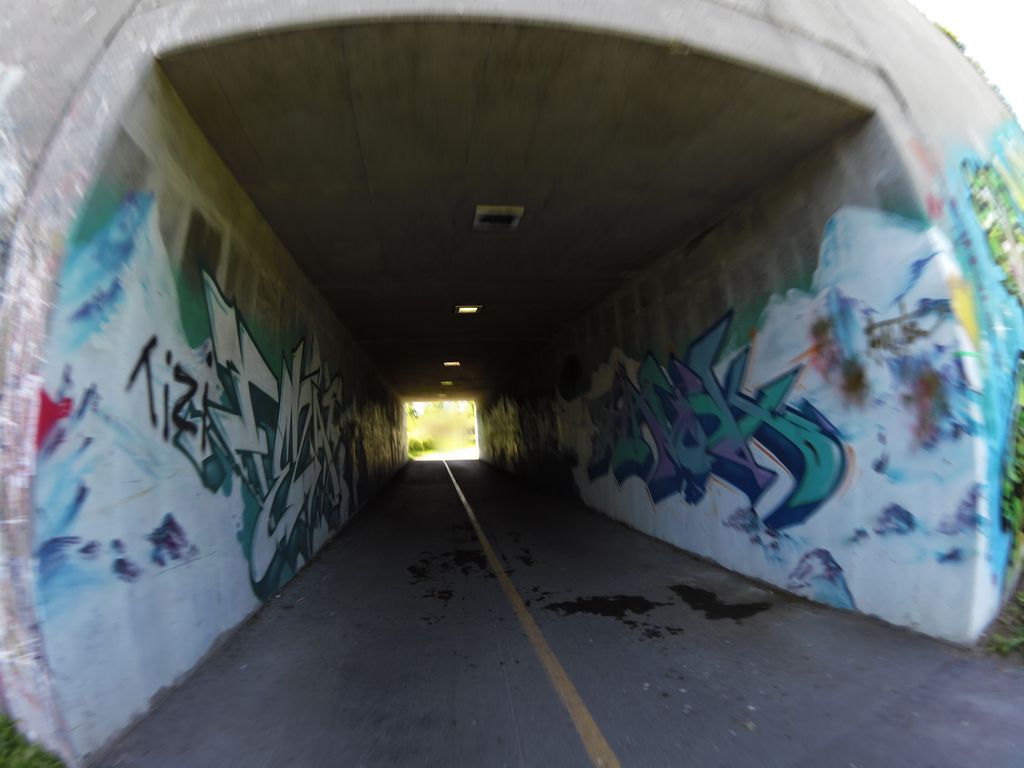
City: ottawa-gatineau